Field crop: maize
Growth stage: 1
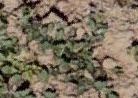
Species: convolvulus